Question: I have data consists of keys mapped to values, like this:
'''
---------------------
Key | Value
---------------------
(0, 0, 0, 0) | a
(0, 0, 0, 1) | b
(0, 1, 0, 1) | c
(0, 1, 1, 0) | d
....
'''
I am looking for a data structure the can efficiently perform search queries over keys, where the queries could be complete or partial specification the key. For example:
'''
(0, 0, 0, 1) -> a
(0, *, *, *) -> [a, b, c, d]
(0, 1, *, *) -> [c, d]
'''
The idea that I've right now is to implement this using a regular tree, similar to this:

Leaves nodes represent the values and non-leaves nodes are parts of the key (i.e. w,x,y and z nodes are first, second, third and forth part of the key, respectively.). A simple BFS algorithm could be used to answer any query. But the problem is that this tree is growing exponentially with each new part of the key.
What data structure/algorithm is more appropriate to solve this problem? Note that the key parts can be numbers or strings.
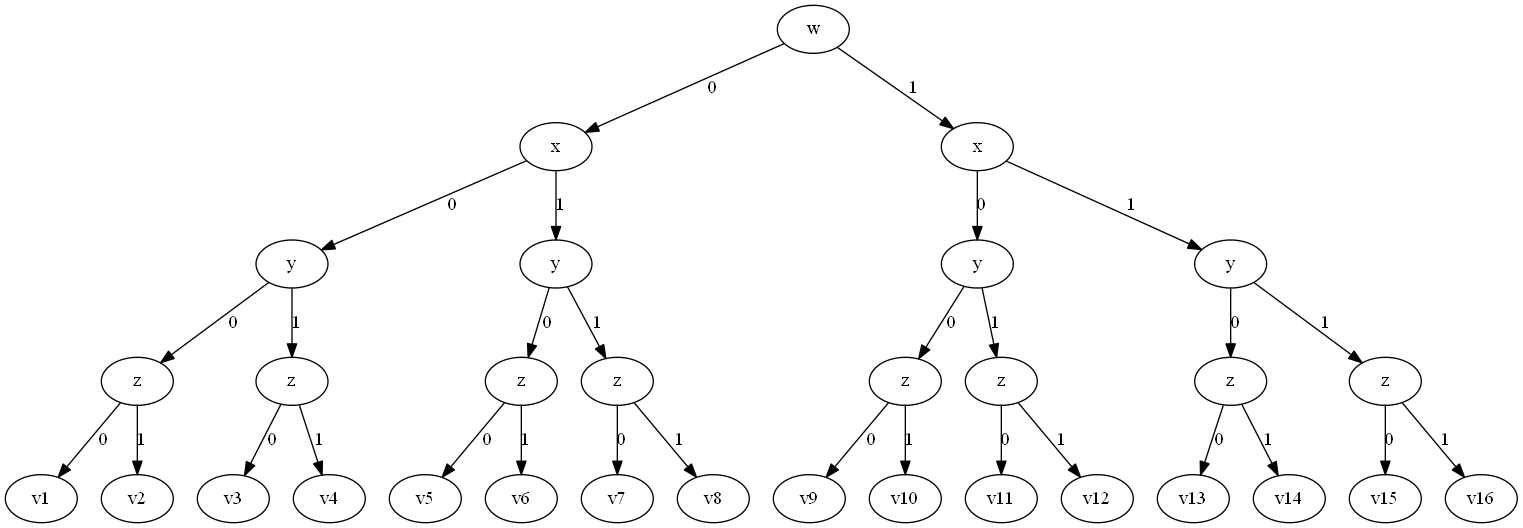
Answer: An array. Yes really! You will have no space overhead, no "pointer chasing" overhead, and calculating the indices only takes a little bitmath, and processors are really rather good at that.
Assuming you get a partial key as a 'mask' and 'bits' where the 'mask' has a 0 for the bits which are wildcards and 1 elsewhere, and the 'bits' are 0 for the wildcards and whatever you want for the non-wildcards.
The algorithm to collect all items that have a key that matches that pattern is:
'''
int key = bits;
do {
yield items[key];
key = (key | mask) + 1 & ~mask | bits;
} while (key != bits);
'''
That 'key = (key | mask) + 1 & ~mask | bits' part looks funny, here's how it works.
The '|' (bitwise OR) makes all the non-wildcards 1. That makes sure that the increment keeps carrying through the bits that are not wildcards. After that addition, the bits that were supposed to be "fixed" are destroyed (0 if a carry passed through them, 1 otherwise), so they have to be masked out (the '& ~mask') and then set back to the right value ('| bits'). The precedence of the operators makes it so that it can largely be written without parentheses. You can also write it as
'''
key = (((key | mask) + 1) & (~mask)) | bits;
'''
This works for any sort of pattern. If you only need "last x bits are variable", you can optimize a bit to:
'''
int wildcards = 0;
int invmask = ~mask;
do {
yield items[wildcards++ | bits];
} while (wildcards & invmask);
'''
That just runs from 0 to 2 and then puts in the fixed bits in the top.
## Non-binary keys
In the simplest non-binary case, the parts of the key are still some integral number of bits, that is, they range from 0 to 2-1. You can use the same code in that case, but the interpretation of the mask is different: instead of having a single 0 bit for a wildcard or a single 1 bit for a non-wildcard, it would have some other number of bits (corresponding to the width in bits of a key-part).
For non-powers-of-two, it takes some more trickery. The problem is that a carry has to be generated sooner it normally would in order to satisfy the constrains that a key-part is less than some value.
For example, if all the key-parts can be 0, 1, or 2 (but not 3), you can do (not tested):
'''
int key = bits;
int increment = (0x55555555 & ~mask) + 1;
do {
yield items[key];
int temp = (key | mask) + increment & ~mask;
int fix = (temp | (temp >> 1)) & 0x55555555;
key = temp - fix | bits;
} while (key != bits);
'''
The extra 'increment' is 1 plus a mask of the "difference of the nearest power of two with the maximum value of a key-part", which is in this case 1 for every key-part, so there's a 1 in every "slot" (the slots are 2 bits wide, which is the narrowest they can be in this case). It only has those "offsets" at positions that are wildcards.
Offsetting the key-parts so that their highest allowable value maps to "all ones" ensures that the carry propagates through them. However, it means that they are usually left in an invalid state (unless it receives a carry and goes to zero). So then comes the annoying part: the offset has to be undone for key-parts that didn't wrap to zero.
So there 'fix' comes in. It computes a mask of key-parts that aren't zero. That gets more annoying if the key-parts are wider, and it gets downright terrible if they key-parts aren't all the same size.
Then the last part, 'key = temp - fix | bits', undoes the offsetting and puts the non-wildcards back in. That subtract never destroys anything, because only 1 is subtracted only from groups of 2 bits that are together at least 1, so the carry never leaves a key-part.
This way of indexing does waste some space of course, unlike the power-of-two case, because there are "holes" in the array that you can never index into.